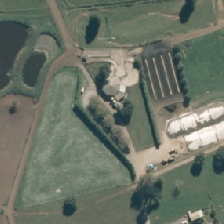
Land cover: urban_build_up